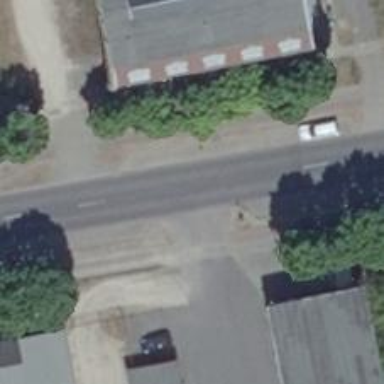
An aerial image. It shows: Residential road with asphalt surface. It has sidewalks on both sides and designated cycle lane. The area is also designated for agriculture and tourist buses.